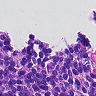
Metastatic tissue present: no